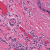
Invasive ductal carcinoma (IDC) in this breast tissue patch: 0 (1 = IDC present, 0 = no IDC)